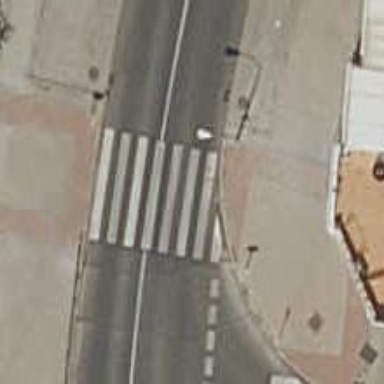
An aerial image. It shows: Uncontrolled zebra crossing on the road.